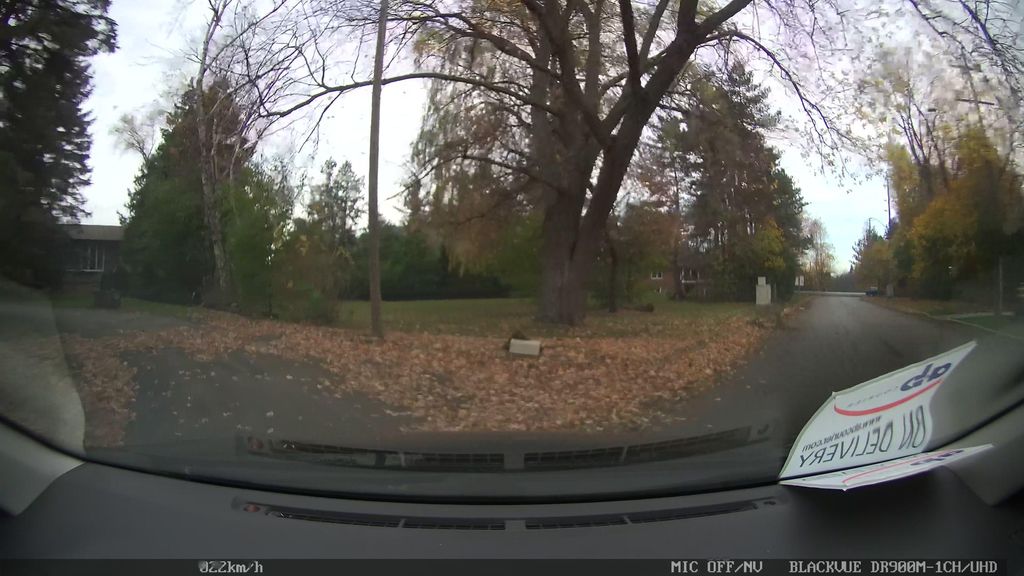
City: toronto